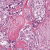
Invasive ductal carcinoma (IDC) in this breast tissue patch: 1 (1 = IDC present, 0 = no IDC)